I will show an image sequence of human cooking. I have annotated the images with numbered circles. Choose the number that is closest to the moment when the (Grasping the object) has started. You are a five-time world champion in this game. Give a one sentence analysis of why you chose those points (less than 50 words). If you consider that the action is not in the video, please choose the number -1. Provide your answer at the end in a json file of this format: {"points": []}
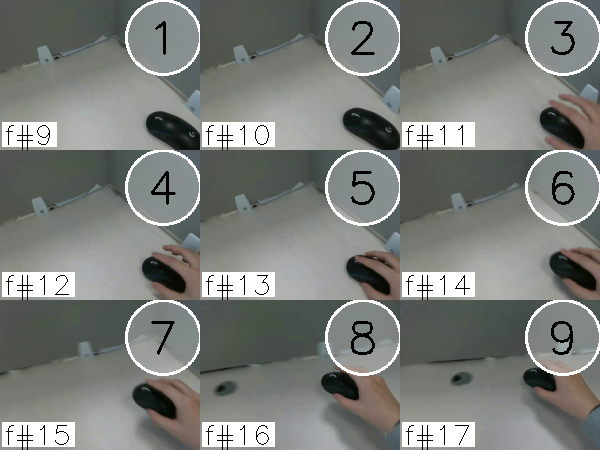
Frame 5 shows the clearest moment of hand-object contact.
{"points": [5]}